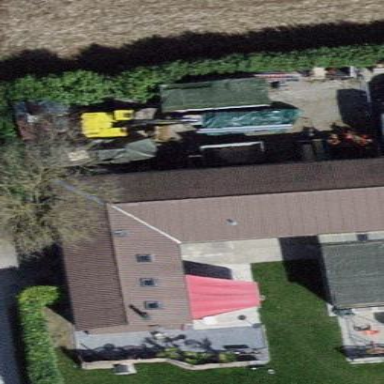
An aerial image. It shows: Farm auxiliary building.